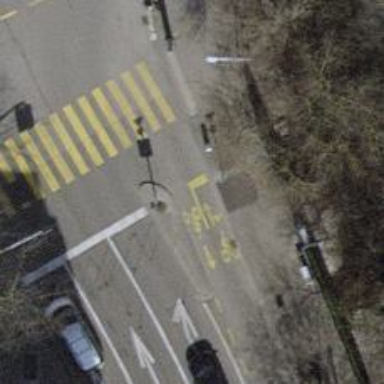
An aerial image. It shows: Road with traffic signals.